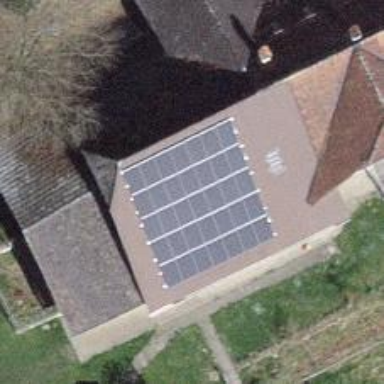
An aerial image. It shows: Solar power generator with photovoltaic panels.